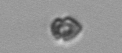
Label: Heterocapsa_rotundata